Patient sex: M
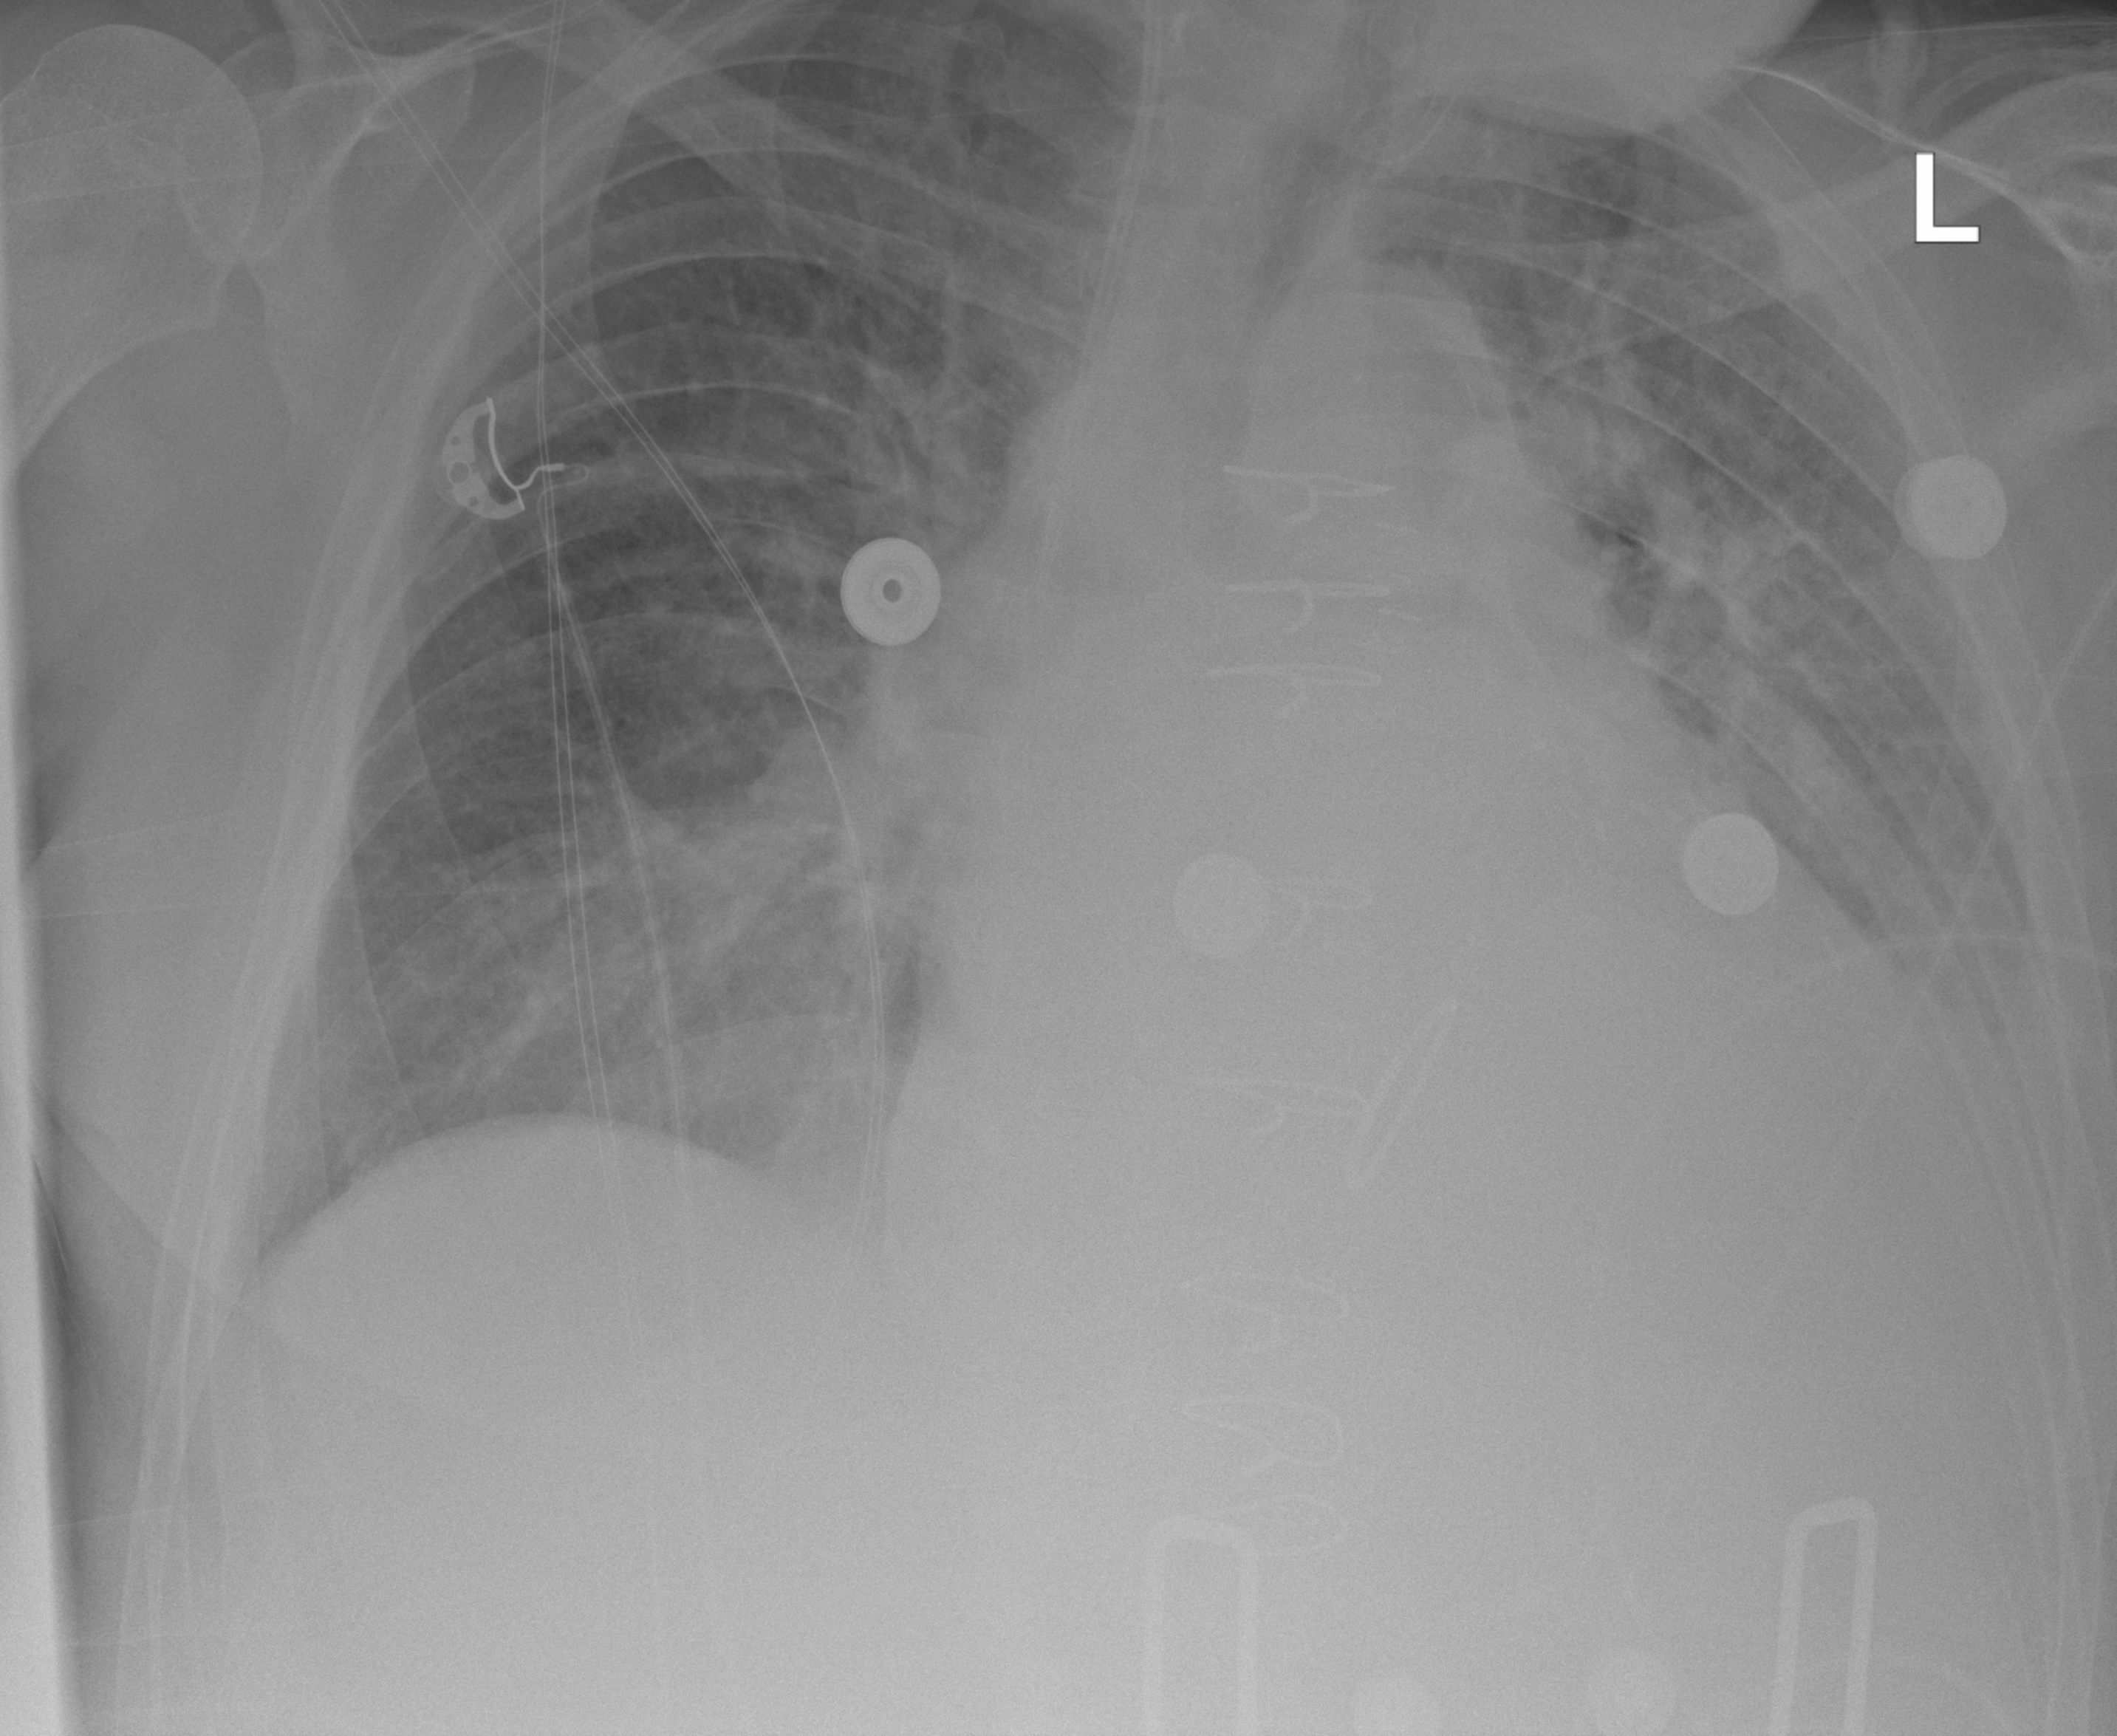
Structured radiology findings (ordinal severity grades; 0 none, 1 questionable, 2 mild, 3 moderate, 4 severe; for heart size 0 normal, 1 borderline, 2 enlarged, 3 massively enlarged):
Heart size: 2
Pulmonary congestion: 2
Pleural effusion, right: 1
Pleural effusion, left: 2
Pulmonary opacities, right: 2
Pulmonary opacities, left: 2
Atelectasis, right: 2
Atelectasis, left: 2